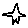
Label: star